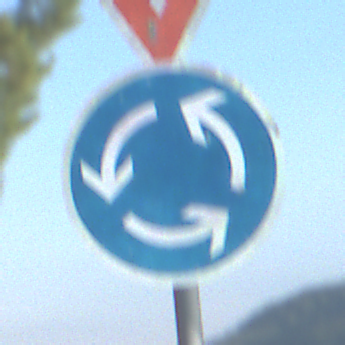
Verkehrszeichen: Kreisverkehr
Zusatzzeichen oben: VorfahrtGewaehren
Umgebung: Outdoor, Nature
Tageszeit: MorningAfternoon
Wetter: PartlyCloudy
Licht: Natural
Jahreszeit: NotSpecified
Kontrast: HighContrast